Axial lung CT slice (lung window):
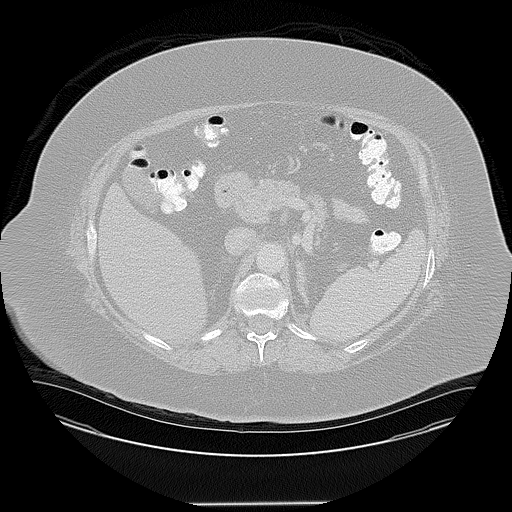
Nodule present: no